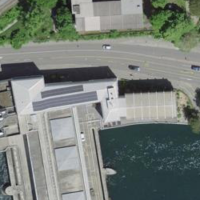
EUNIS habitat code: 54
Species observed at this site:
Fulica atra
Sturnus vulgaris
Motacilla alba